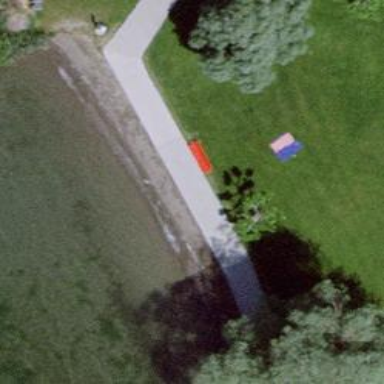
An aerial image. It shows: Bench.